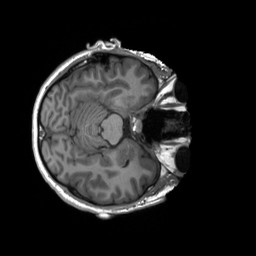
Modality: T1w
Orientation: axial
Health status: healthy
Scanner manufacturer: siemens
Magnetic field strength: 3 T
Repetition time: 2.3 s
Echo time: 0.00207 s